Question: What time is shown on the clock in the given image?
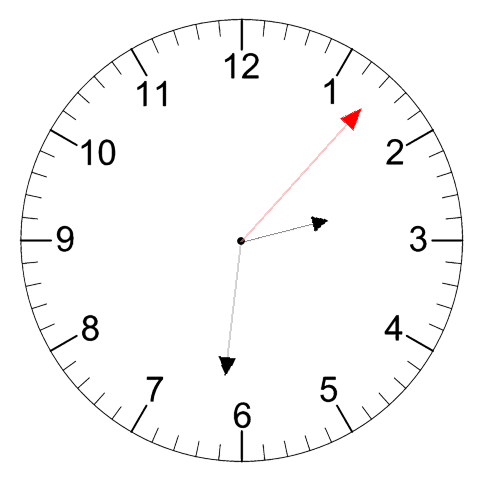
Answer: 02:31:07